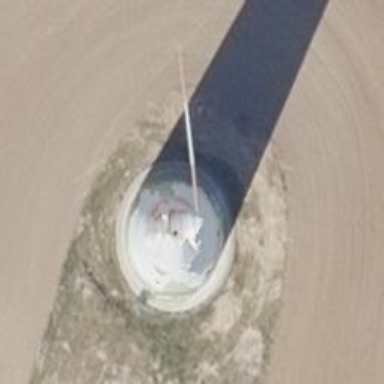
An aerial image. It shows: Wind generator using horizontal axis wind turbines.